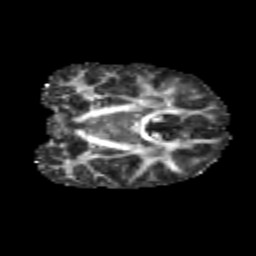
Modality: FA
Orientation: coronal
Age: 9
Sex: female
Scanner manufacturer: siemens
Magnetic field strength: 3 T
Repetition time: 3.8 s
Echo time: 0.07 s